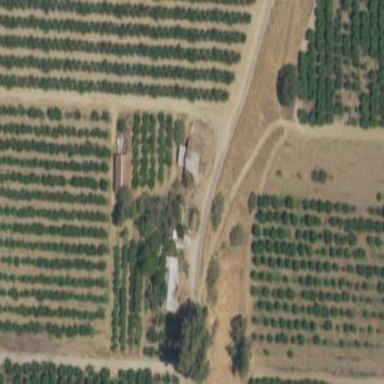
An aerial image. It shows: Orchard.